Interaction volume radius: 10 \u00c5
Interaction volume height: 10 \u00c5
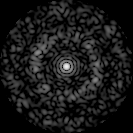
Disorder parameter: 0.8054